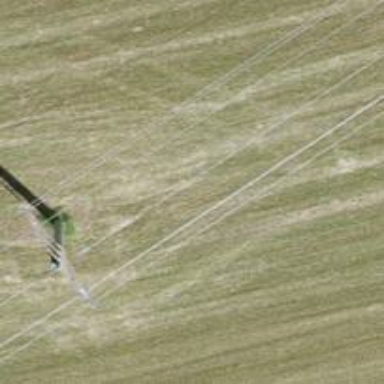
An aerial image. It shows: Power tower.